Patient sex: M
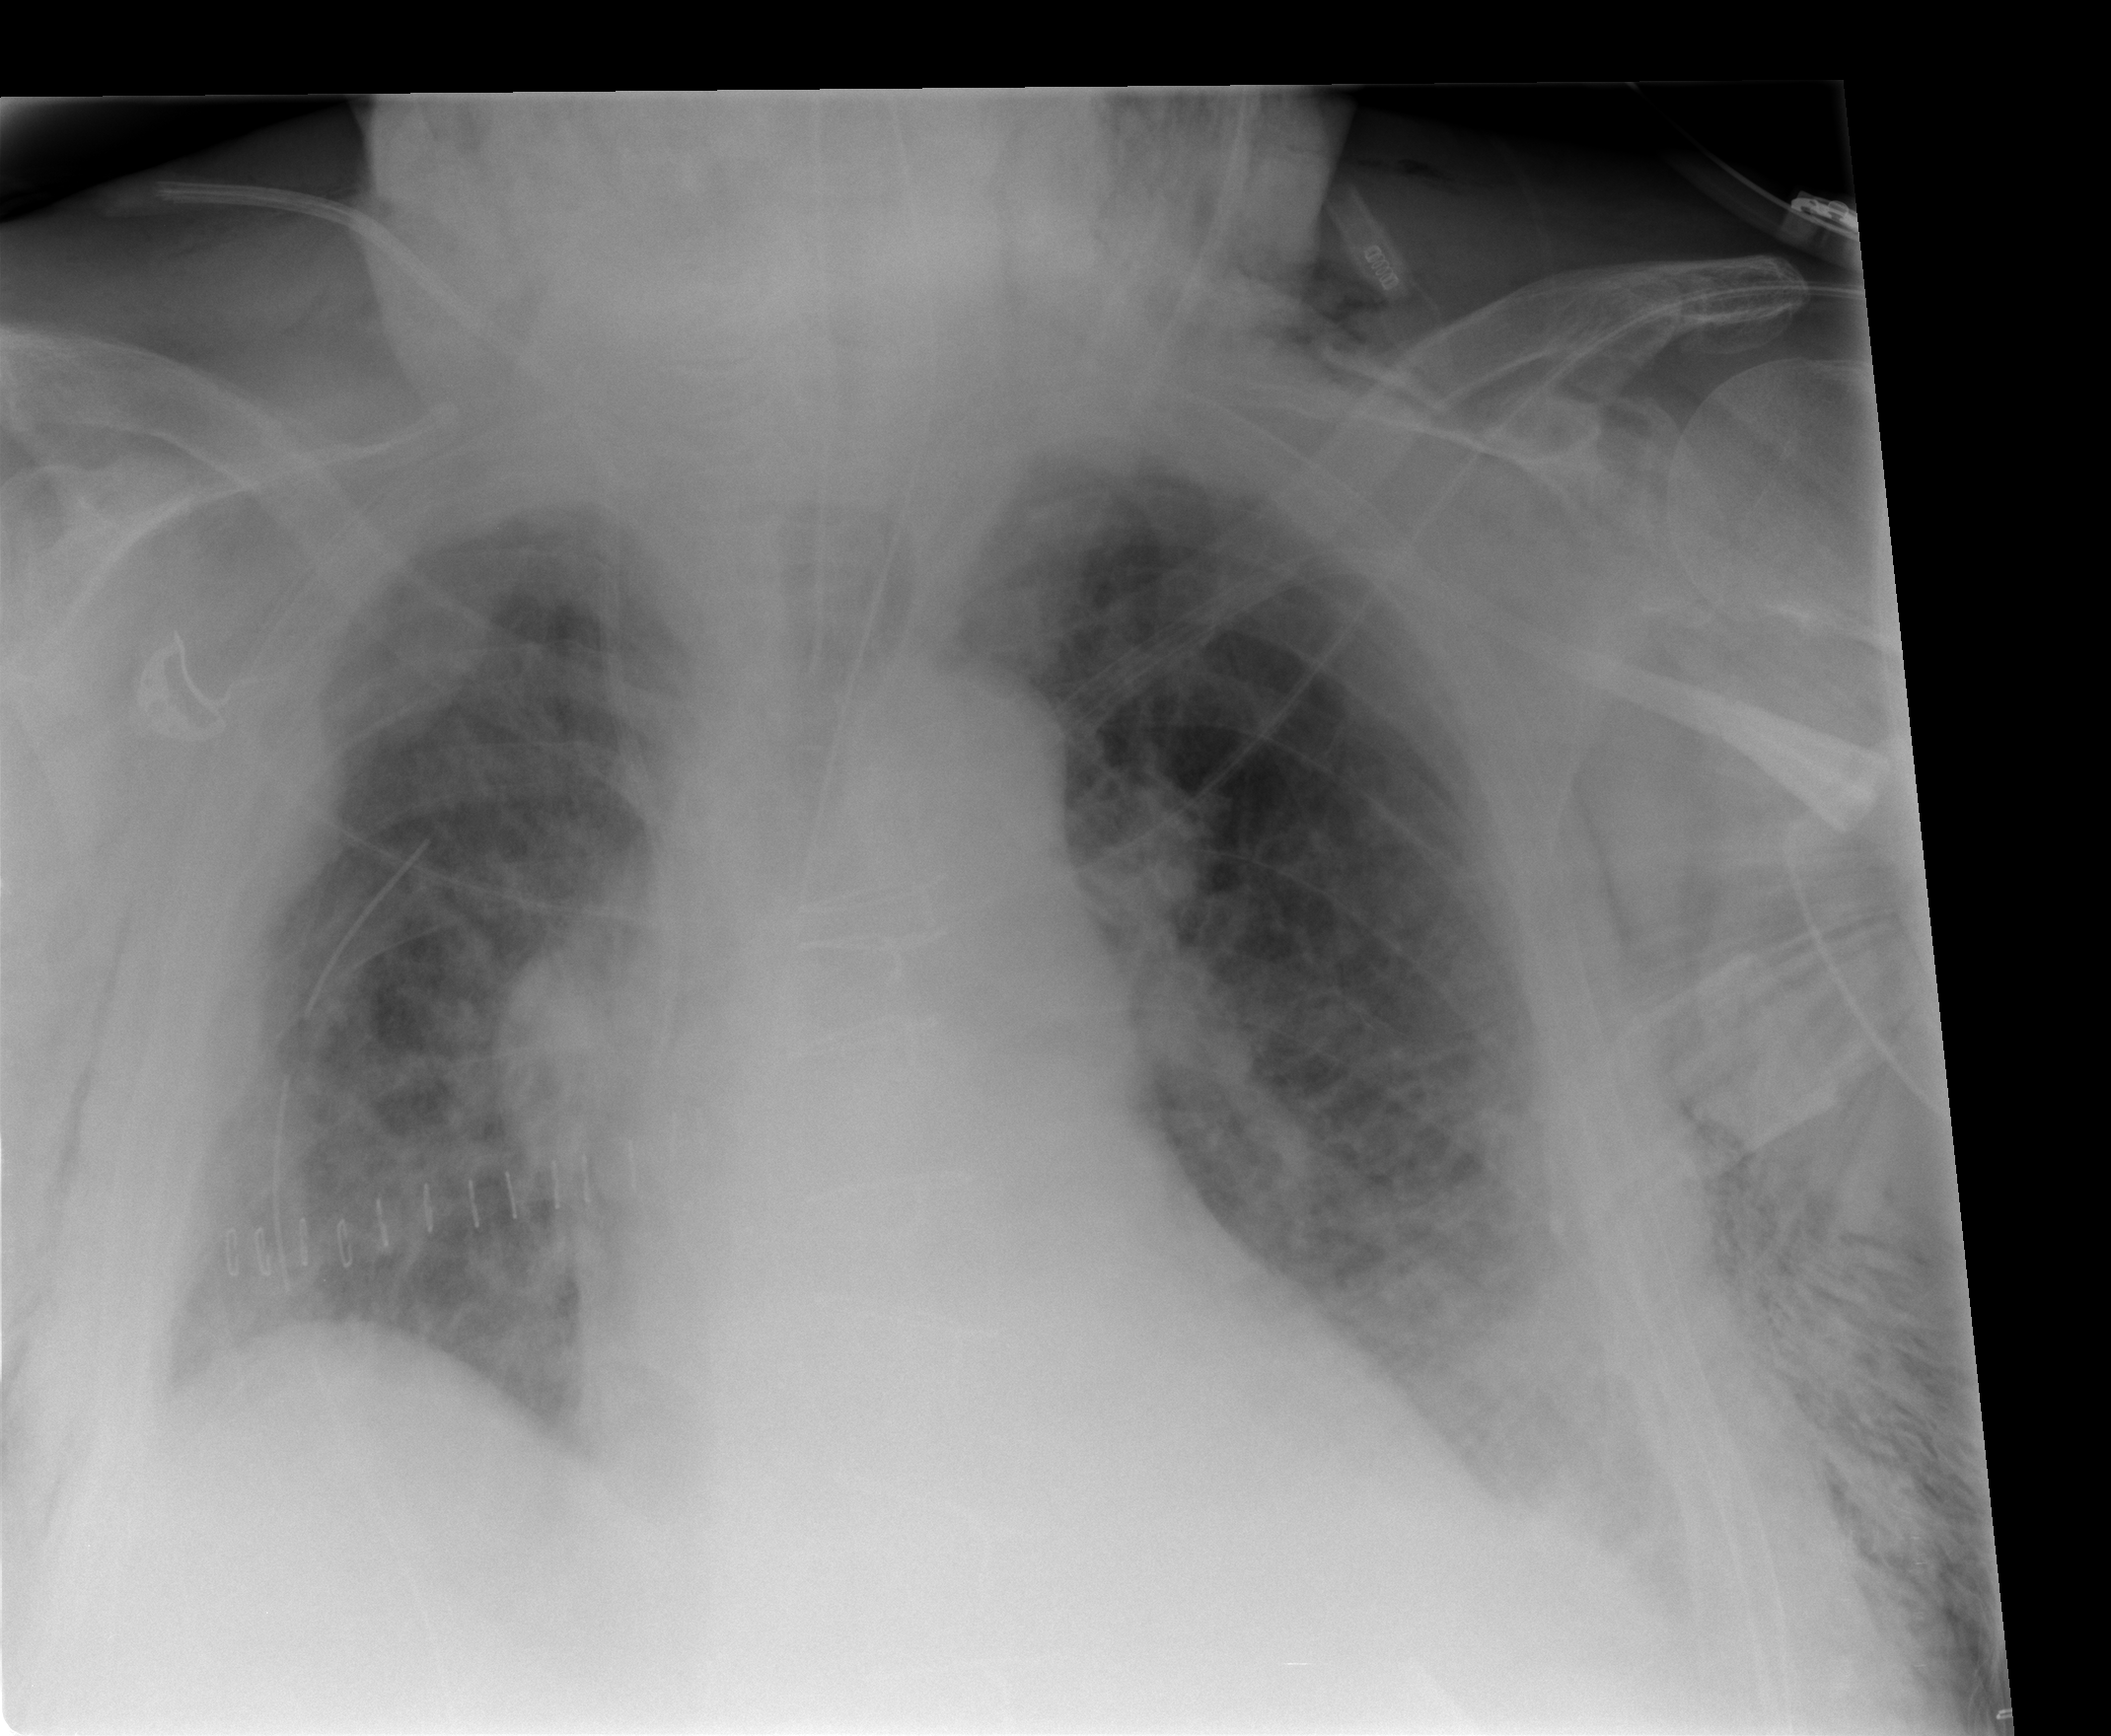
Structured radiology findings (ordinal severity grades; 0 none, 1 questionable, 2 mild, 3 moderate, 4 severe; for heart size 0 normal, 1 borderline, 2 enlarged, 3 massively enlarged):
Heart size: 0
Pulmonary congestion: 2
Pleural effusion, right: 2
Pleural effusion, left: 2
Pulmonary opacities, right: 2
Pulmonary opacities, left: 1
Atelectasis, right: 2
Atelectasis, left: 1